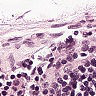
Metastatic tissue present: no